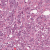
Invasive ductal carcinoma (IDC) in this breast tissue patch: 1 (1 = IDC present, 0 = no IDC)